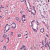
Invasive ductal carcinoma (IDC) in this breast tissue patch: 1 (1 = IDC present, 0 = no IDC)